Question: I have a problem with dropdown... I hav a drop down on a page and a button save.. When you choose an option of drop down you want.. and click save.. the value goes to DB and stored there.. when you go on this page again... the drop down must show the value you saved previous time... but i have a problem.. when i come to this page.. dropdown don't show me the correct value.. it shows me the first value.. but when i click on it the option that selected in this menu is right..
I think maybe i need to refresh it or something?
here is js->
'''
<script>
$(document).ready(function() {
var defaultValue = Settings.getDefaultTimespan();
if (defaultValue == $('#opt' + defaultValue).val()) {
$('#opt' + defaultValue).attr('selected','selected');
}
$('#saveBtn').click(function() {
Settings.setDefaultTimespan(parseInt($('#timeSettingsDropList').val()));
});
});
</script>
'''
Here is HTML->>
'''
<div id="timespanSettings">
<table>
<tr>
<td style="width: 15%"><p>Default timespan:</p></td>
<td style="width: 85%"><select name="timeDropList" id="timeSettingsDropList">
<option id="opt0" value="0">6 Minutes</option>
<option id="opt1" value="1">10 Minutes</option>
<option id="opt2" value="2">15 Minutes</option>
<option id="opt3" value="3">30 Minutes</option>
<option id="opt4" value="4">1 Hour</option>
</select></td>
</tr>
</table>
</div>
'''
As you can see.. dropdown shows "6 Minutes" but selcted is "1 Hour"

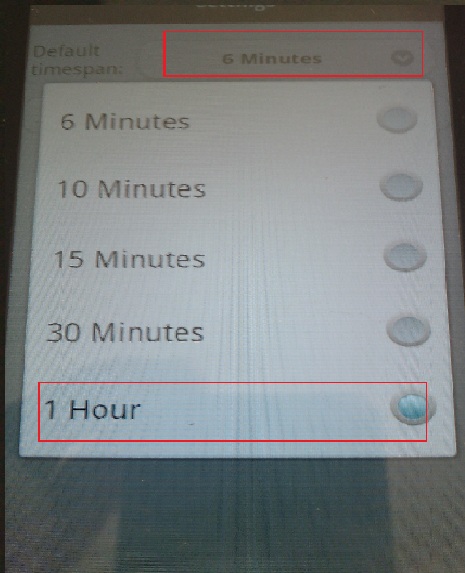
Answer: Not sure if this will work but what about using localStorage? Live Example:
- <URL>
JS:
'''
var ts = localStorage.getItem('timeSelected');
var tsList = $('#timeSettingsDropList');
tsList[0].selectedIndex = ts;
tsList.selectmenu("refresh");
$('#timeSettingsDropList').change(function() {
localStorage.setItem('timeSelected', $(this).val());
ts = localStorage.getItem('timeSelected');
});
'''
HTML:
'''
<div data-role="page" id="home">
<div data-role="content">
<div id="timespanSettings">
<table>
<tr>
<td style="width: 15%"><p>Default timespan:</p></td>
<td style="width: 85%"><select name="timeDropList" id="timeSettingsDropList">
<option id="opt0" value="0">6 Minutes</option>
<option id="opt1" value="1">10 Minutes</option>
<option id="opt2" value="2">15 Minutes</option>
<option id="opt3" value="3">30 Minutes</option>
<option id="opt4" value="4">1 Hour</option>
</select></td>
</tr>
</table>
</div>
<ul data-role="listview" data-inset="true" data-theme="c" data-dividertheme="f">
<li data-role="list-divider">Navigation</li>
<li><a href="#page2">View Page 2</a></li>
</ul>
</div>
</div>
<!-- Page 2 -->
<div data-role="page" id="page2">
<div data-role="content">
<ul data-role="listview" data-inset="true" data-theme="c" data-dividertheme="f">
<li data-role="list-divider">Navigation</li>
<li><a href="#home">View Home Page</a></li>
</ul>
</div>
</div>
'''